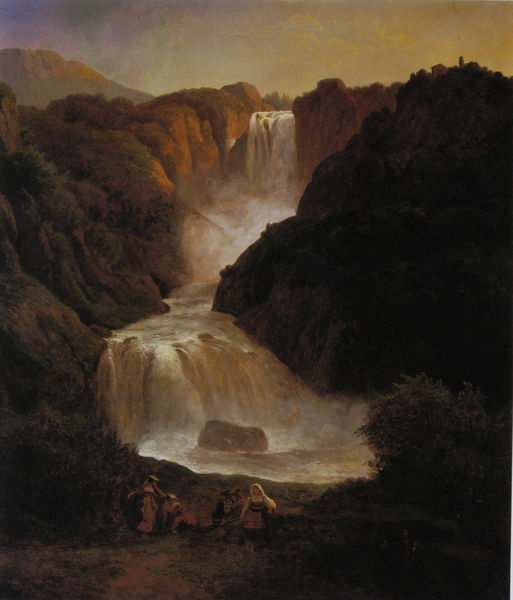
Titel: Fall des Velino bei Terni
Künstler: Ferdinand Georg Waldmüller
Standort: Nürnberg.
Institution: Germanisches Nationalmuseum
Schlagwörter: baum, berg, blau, dunkel, felsen, gemälde, gestein, gruppe, himmel, mann, schatten, wasser, weiß, wolken, bäume, fluss, frauen, gelb, grün, landschaft, menschen, ocker, sitzen, ufer, abend, braun, frau, hell, hintergrund, hut, licht, männer, orange, schwarz, gras, haus, rot, weg, wolke, beige, gesellschaft, leute, bluse, stein, bach, dämmerung, horizont, natur, sonnenaufgang, busch, büsche, gebüsch, sonne, sträucher, kind, paar, personen, wald, wasserfall, arbeit, bauern, kinder, schürze, gischt, düster, mieder, berge, fels, gebirge, dunst, nebel, sonnenuntergang, schlucht, rast, laut, romantik, schaum, strom, strömung, sturzbach, brausen, dampf, fluten, tosend, wasse, spielen, kopftuch, sein, fallen, alpen, idyll, wälder, becken, tracht, strudel, romantisch, lichtspiel, gebirgsbach, hmmel, koch, bergbach, dirndl, kaskaden, schwefelgelb, sdämmerung, umfluten, abendlicht, katarakt, gewaltig, wasserfälle, steib, wassermasse, wasserdall, doppelwasserfall, gewasltig, wassermansse